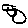
Label: smiley face